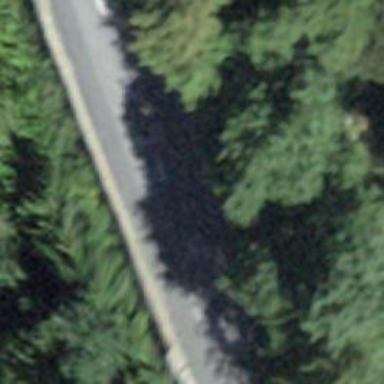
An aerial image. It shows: Asphalt road classified as primary highway.